Question: When I unfold too many nodes, and the node position is too close to the right sidebar, so it has not enough room, instead of the scrollbar to get smaller (so I can scroll to the right to see the whole line), firebug breaks the line. How can I disable this behaviour? On chrome I have the option to disable line breaking (word-wrap).
Note: I'm not sure if this question is for Stackoverflow, so I suppose it can be moved to the appropriate site by a moderator.

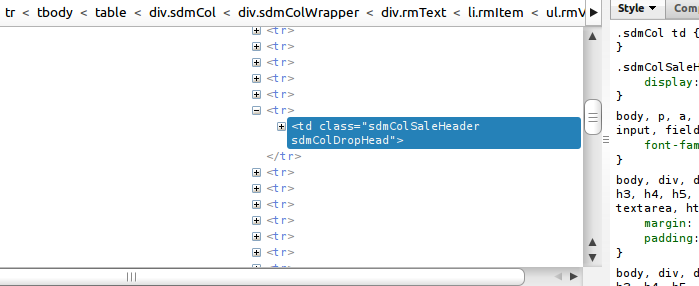
Answer: You should have better asked inside the <URL> are answering questions.
Unfortunately there's currently no such option within Firebug.
You can either
1. add an enhancement request to add an option for toggling the display, or
2. change it by yourself. Firebug is open source and formatting is based on CSS, so feel free to dive into its code. In another thread I shortly explained how to do that.